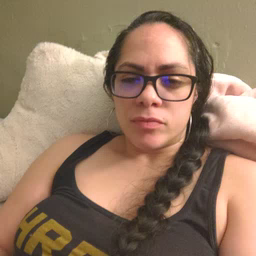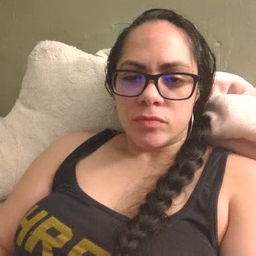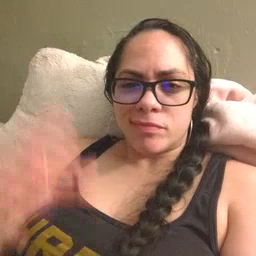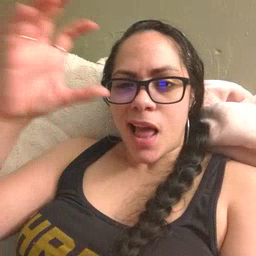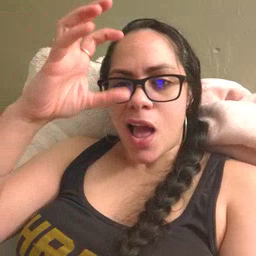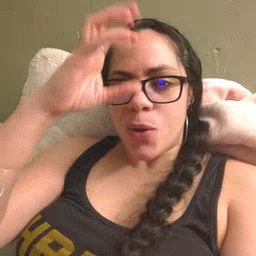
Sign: cloud